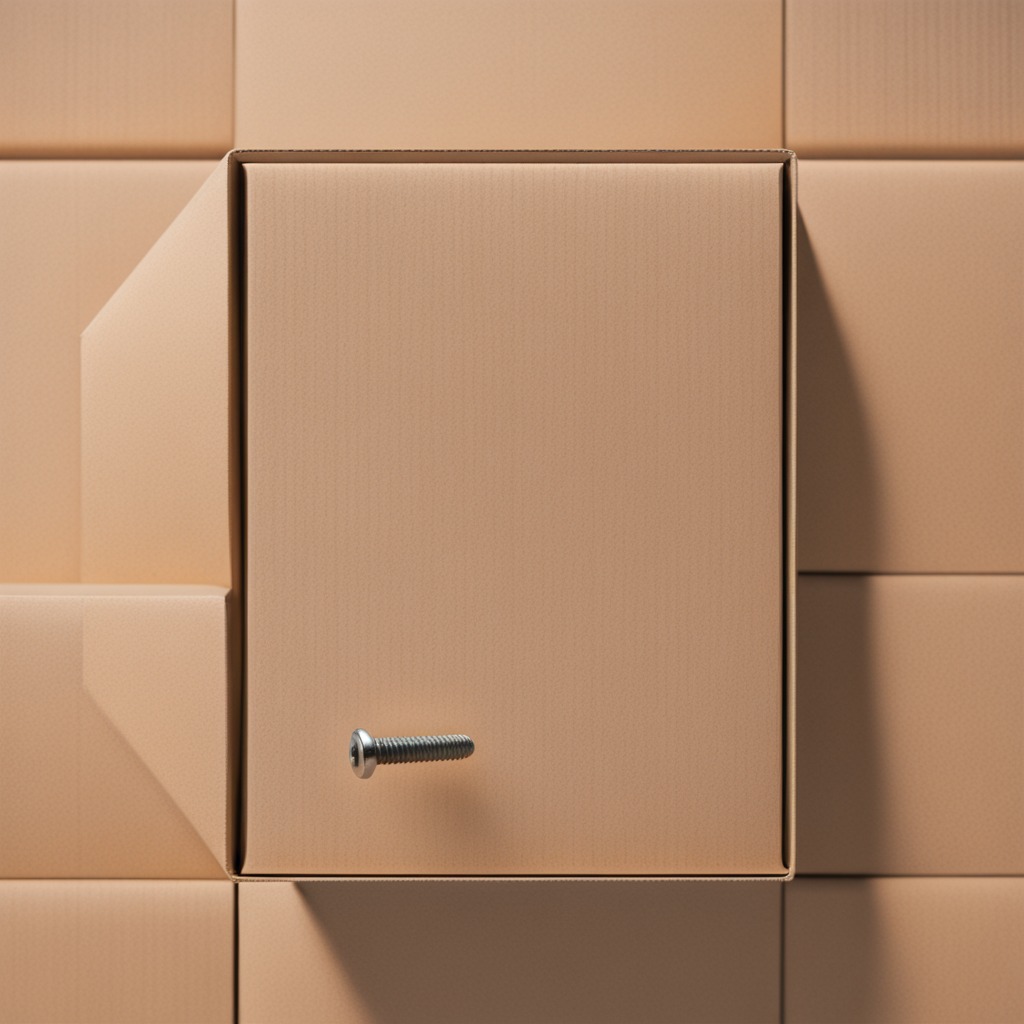
A metal screw is lying on the cardboard box surface.